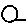
Label: moon